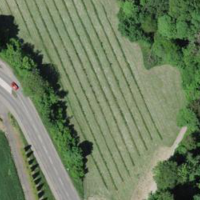
EUNIS habitat code: 24
Species observed at this site:
Urtica dioica